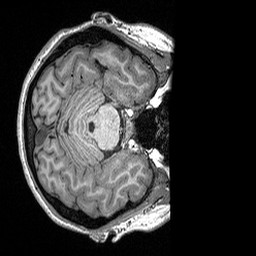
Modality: T1w
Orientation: axial
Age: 23
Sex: female
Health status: healthy
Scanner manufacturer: siemens
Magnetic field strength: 3 T
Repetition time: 2.3 s
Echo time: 0.00298 s